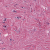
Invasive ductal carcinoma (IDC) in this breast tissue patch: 0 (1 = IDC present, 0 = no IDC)